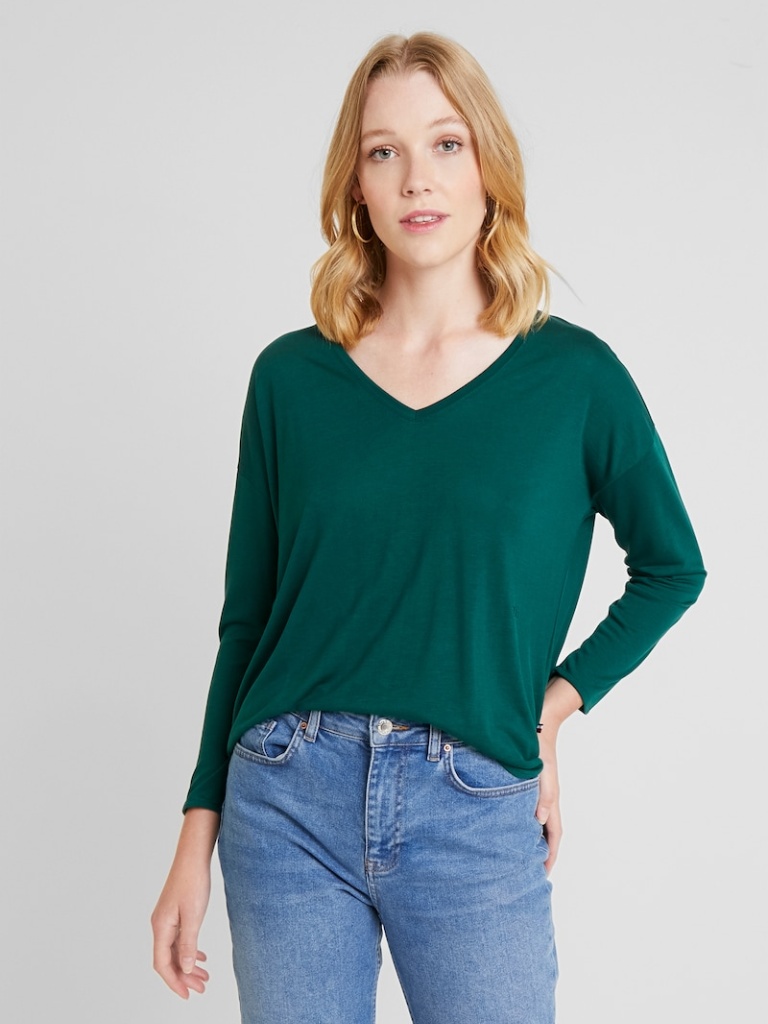
jersey relaxed a long-sleeved with the sleeves down waist length French Tucked v-neck t-shirt